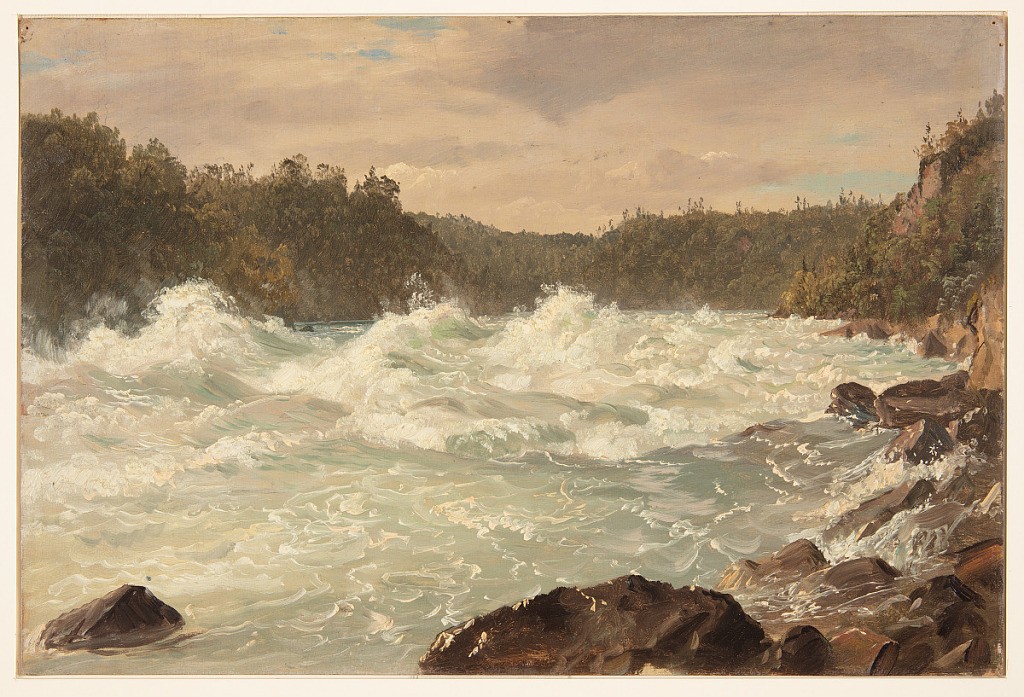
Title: Gorge of the Niagara River, New York
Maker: Frederic Edwin Church, American, 1826–1900
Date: probably 1856
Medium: Oil and graphite on cardboard
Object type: Drawing
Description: Landscape sketch showing a view of the rapids of the Niagara River Gorge. Dominating the composition at center, the frothing waves and roiling surf are bounded at left and right by steep, rocky, and heavily wooded banks, which are also visible in the distance at center. Rushing speed and violent movement are conveyed through the size of the waves  and the spray of their foam. Above, a mostly cloudy sky reveals patches of blue throughout.